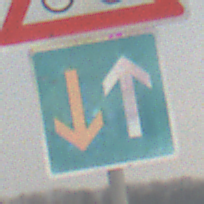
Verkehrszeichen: VorrangVorGegenverkehr
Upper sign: RadverkehrLinks
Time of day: MorningAfternoon
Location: Outdoor (Nature)
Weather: Overcast
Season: Winter
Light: Natural